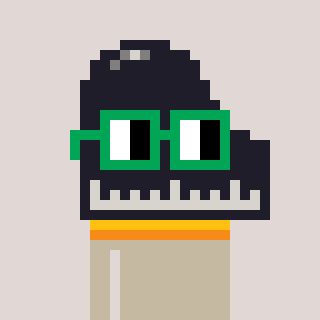
a pixel art character with square green glasses, a piano-shaped head and a bege-colored body on a warm background